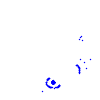
Particle: proton